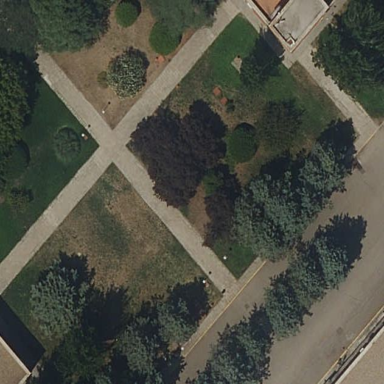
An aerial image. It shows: Park.